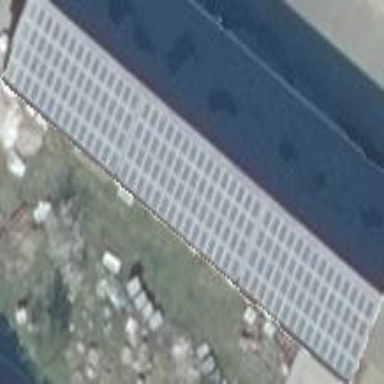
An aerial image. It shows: Solar power generator using photovoltaic panels.